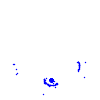
Particle: electron